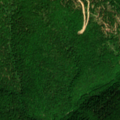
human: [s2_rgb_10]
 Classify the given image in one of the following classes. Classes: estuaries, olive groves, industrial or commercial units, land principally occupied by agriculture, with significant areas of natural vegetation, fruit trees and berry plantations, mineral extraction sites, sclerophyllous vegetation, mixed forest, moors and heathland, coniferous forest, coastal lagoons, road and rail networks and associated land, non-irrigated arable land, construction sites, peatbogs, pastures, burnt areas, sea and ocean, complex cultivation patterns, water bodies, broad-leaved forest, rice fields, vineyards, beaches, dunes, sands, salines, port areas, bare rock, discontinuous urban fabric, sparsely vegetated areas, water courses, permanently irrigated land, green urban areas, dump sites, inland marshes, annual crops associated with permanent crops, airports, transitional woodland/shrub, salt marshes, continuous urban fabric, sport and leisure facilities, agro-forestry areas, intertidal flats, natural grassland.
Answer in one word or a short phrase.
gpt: broad-leaved forest